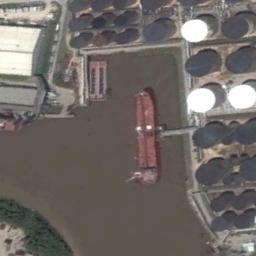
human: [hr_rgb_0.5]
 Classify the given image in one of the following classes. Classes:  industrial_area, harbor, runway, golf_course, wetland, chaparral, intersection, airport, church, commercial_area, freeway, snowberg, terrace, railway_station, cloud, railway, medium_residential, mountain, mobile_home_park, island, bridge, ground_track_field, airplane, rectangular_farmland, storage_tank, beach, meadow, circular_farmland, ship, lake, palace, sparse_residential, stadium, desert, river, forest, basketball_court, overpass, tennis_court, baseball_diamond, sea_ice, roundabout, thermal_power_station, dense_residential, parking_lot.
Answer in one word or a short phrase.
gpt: ship